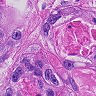
Metastatic tissue present: yes